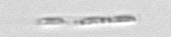
Label: Leptocylindrus